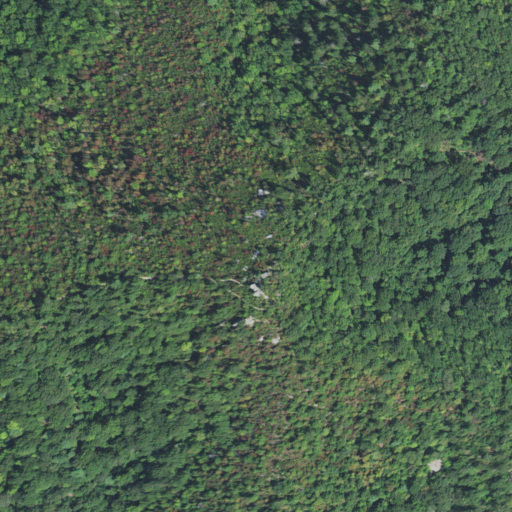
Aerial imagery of mountain in North Carolina named Pinnacle containing deciduous forest and mixed forest